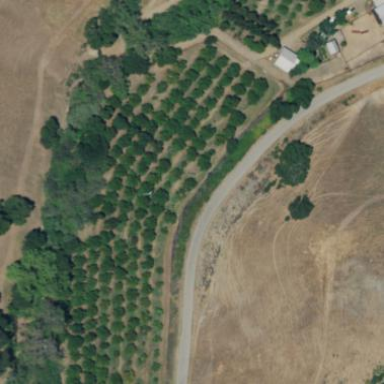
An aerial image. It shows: Orchard.